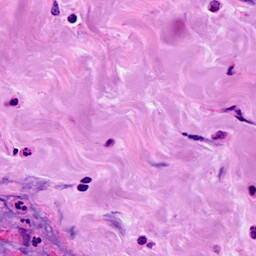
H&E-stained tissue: Breast